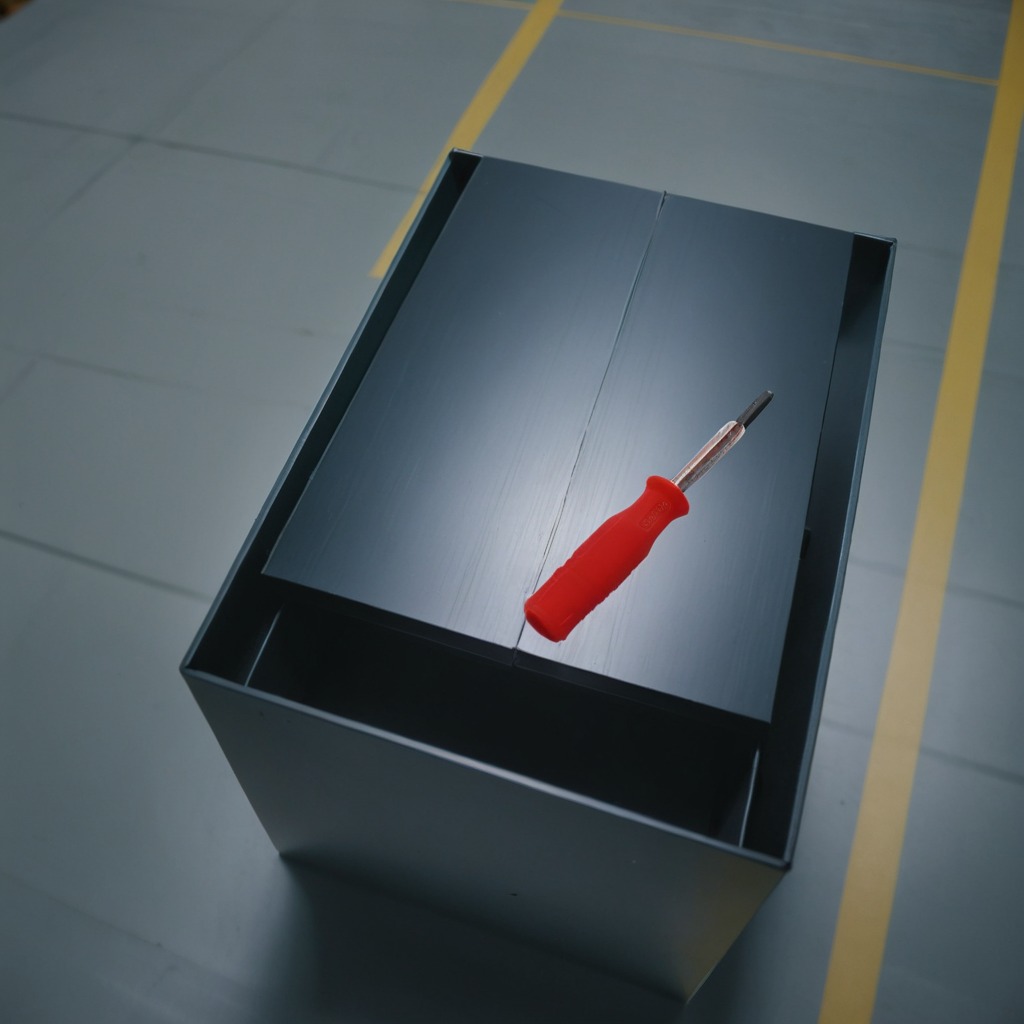
A screwdriver lies on the toolbox surface in an airplane hangar workshop.